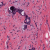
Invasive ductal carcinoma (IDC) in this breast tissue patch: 0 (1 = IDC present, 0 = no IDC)